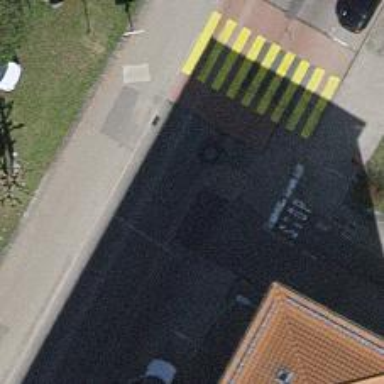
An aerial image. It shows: Secondary road with asphalt surface. It has trolley wires for electric trolleys.